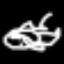
Label: airplane